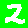
Digit: 2